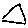
Label: triangle